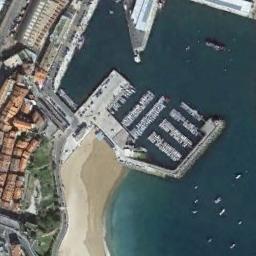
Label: harbor